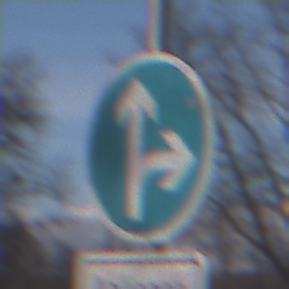
Verkehrszeichen: VorgeschriebeneFahrtrichtungGeradeausOderRechts
Zusatzzeichen unten: PersonengruppenFrei1
Umgebung: Outdoor, Nature
Tageszeit: MorningAfternoon
Wetter: PartlyCloudy
Licht: Natural
Jahreszeit: NotSpecified
Kontrast: HighContrast